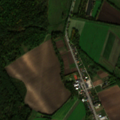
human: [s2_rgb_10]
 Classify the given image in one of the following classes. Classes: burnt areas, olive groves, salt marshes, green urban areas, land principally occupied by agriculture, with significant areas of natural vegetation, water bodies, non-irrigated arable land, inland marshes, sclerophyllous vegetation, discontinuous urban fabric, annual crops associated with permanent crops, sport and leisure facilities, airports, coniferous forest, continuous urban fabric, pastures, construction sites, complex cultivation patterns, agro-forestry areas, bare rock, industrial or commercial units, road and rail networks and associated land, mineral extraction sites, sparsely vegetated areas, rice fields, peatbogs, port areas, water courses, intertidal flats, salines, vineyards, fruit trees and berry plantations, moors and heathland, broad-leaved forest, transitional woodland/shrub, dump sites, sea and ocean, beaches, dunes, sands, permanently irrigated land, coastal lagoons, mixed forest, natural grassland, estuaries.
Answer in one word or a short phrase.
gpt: discontinuous urban fabric, non-irrigated arable land, land principally occupied by agriculture, with significant areas of natural vegetation, broad-leaved forest